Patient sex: M
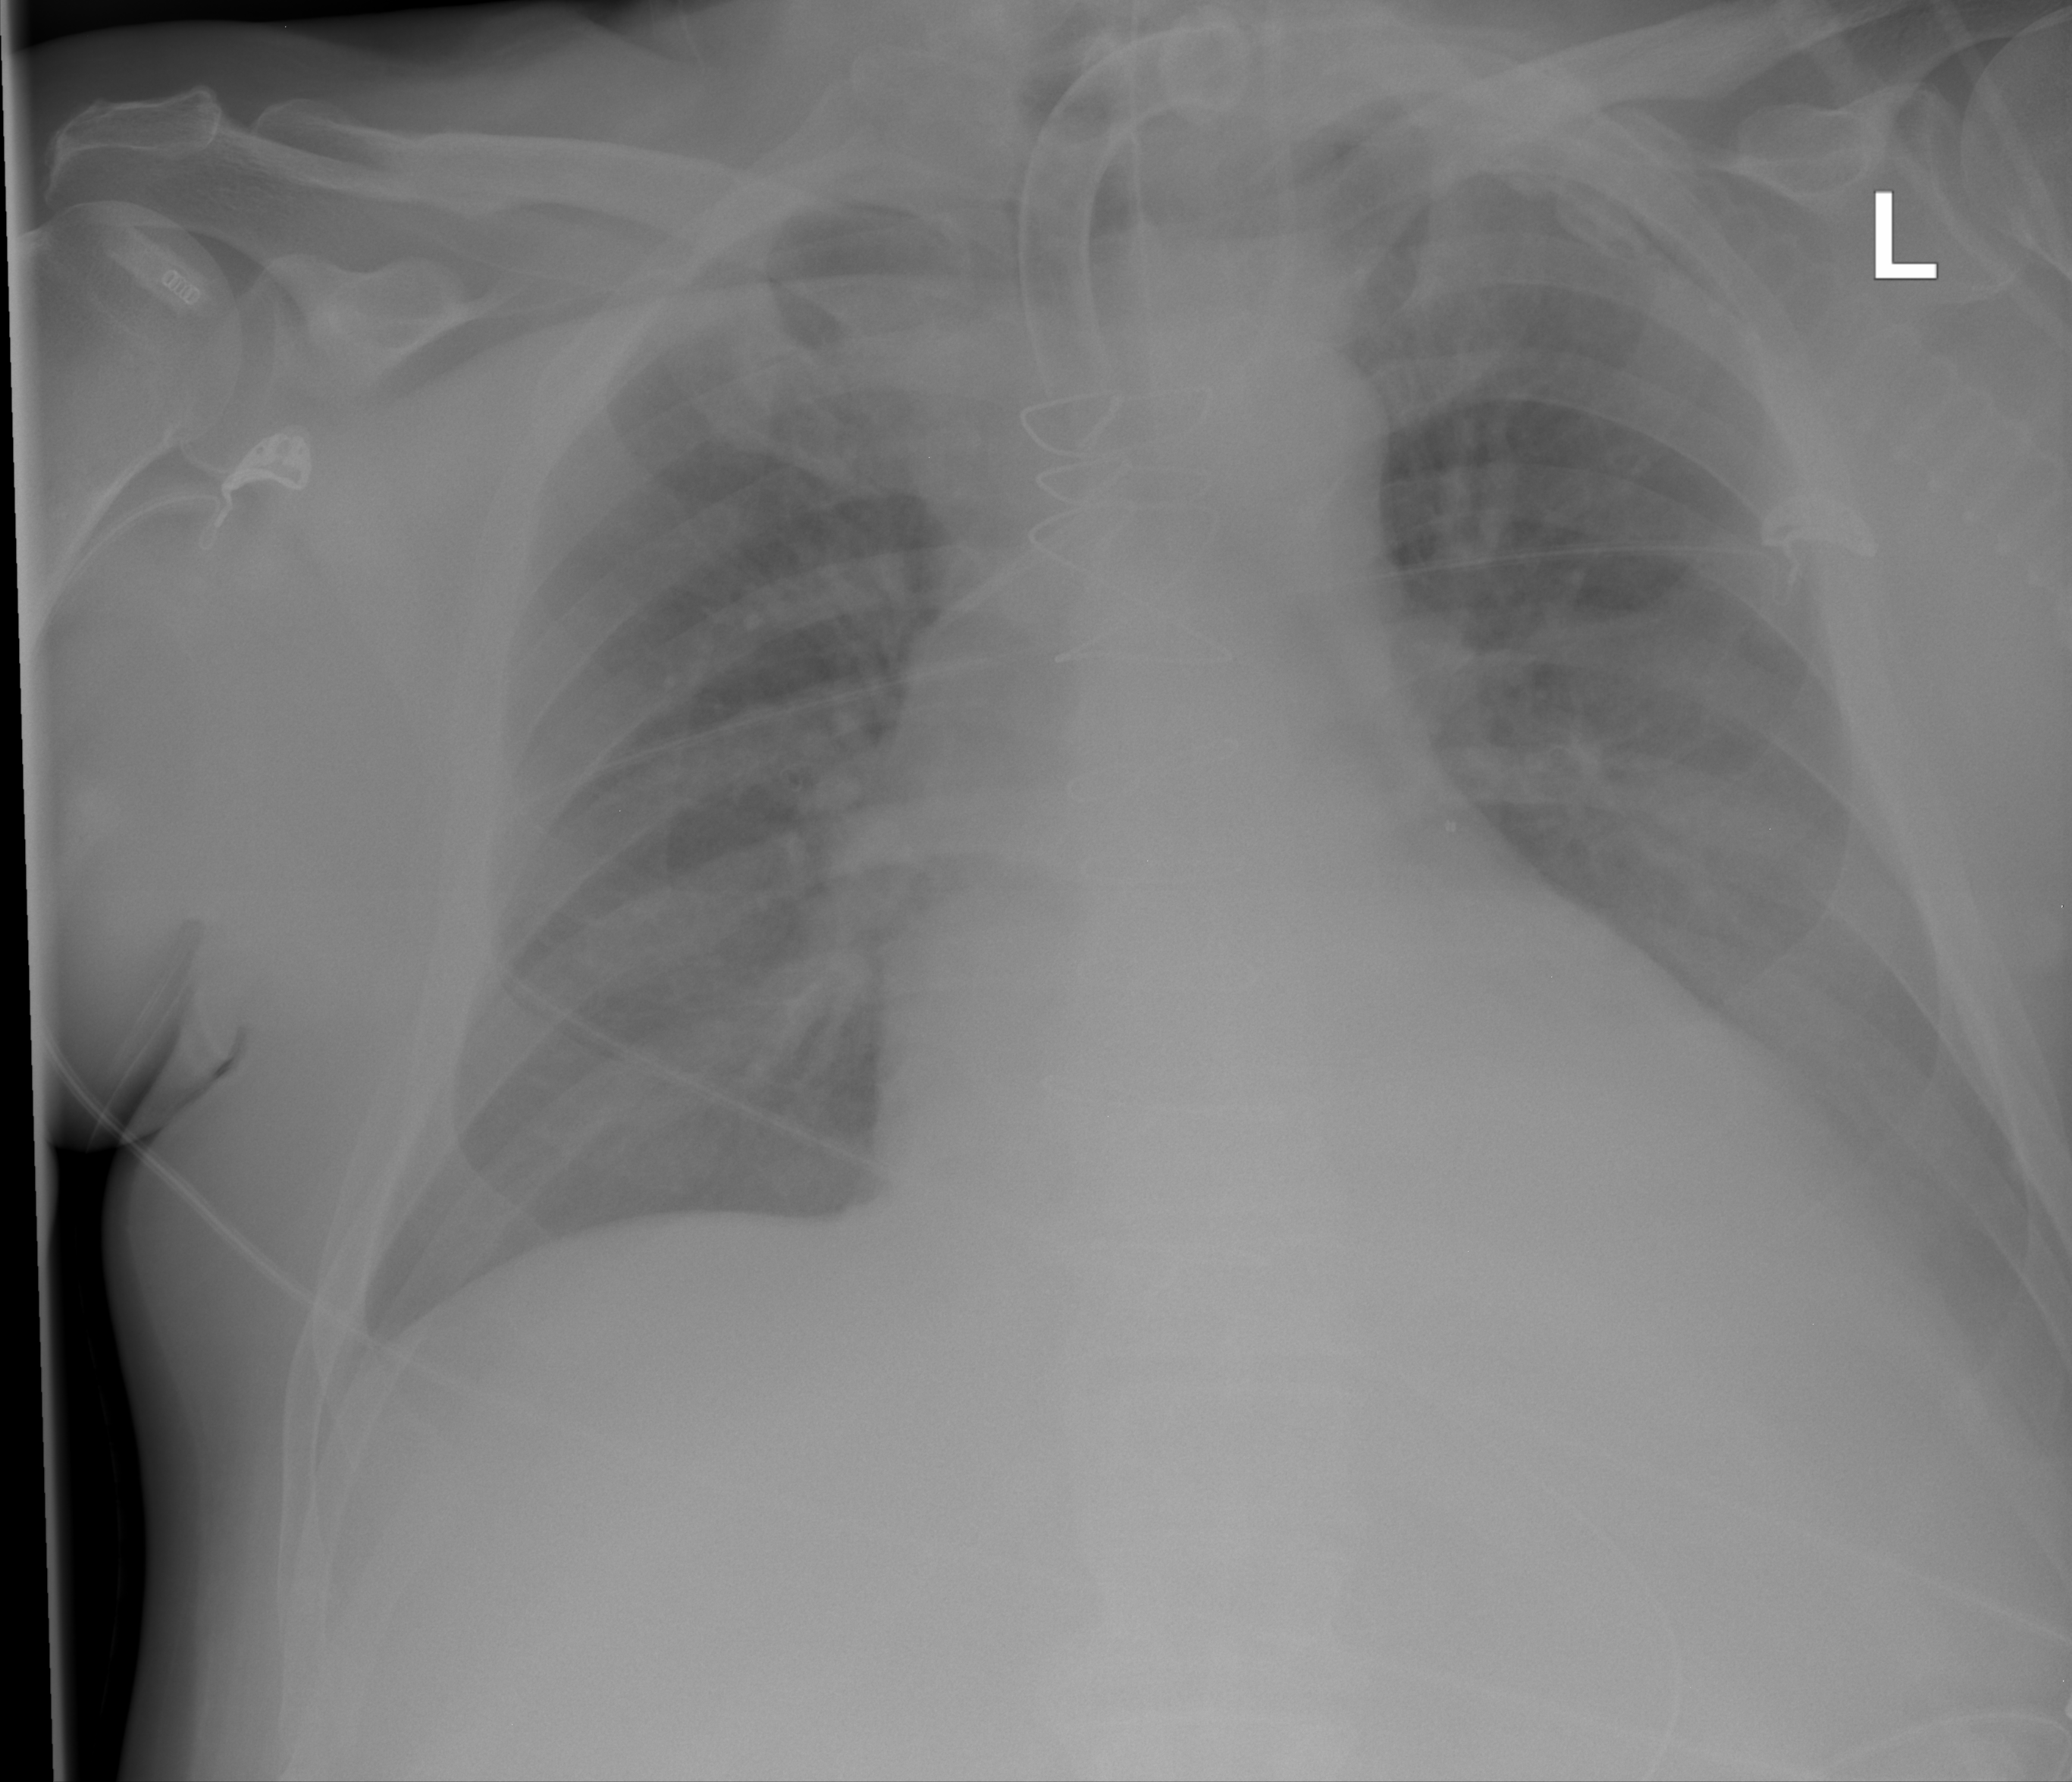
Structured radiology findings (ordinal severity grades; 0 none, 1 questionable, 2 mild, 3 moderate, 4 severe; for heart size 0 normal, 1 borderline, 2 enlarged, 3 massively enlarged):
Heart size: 0
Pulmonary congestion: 2
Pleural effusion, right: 0
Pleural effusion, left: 2
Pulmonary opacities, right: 0
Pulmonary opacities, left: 0
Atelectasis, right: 0
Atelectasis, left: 2